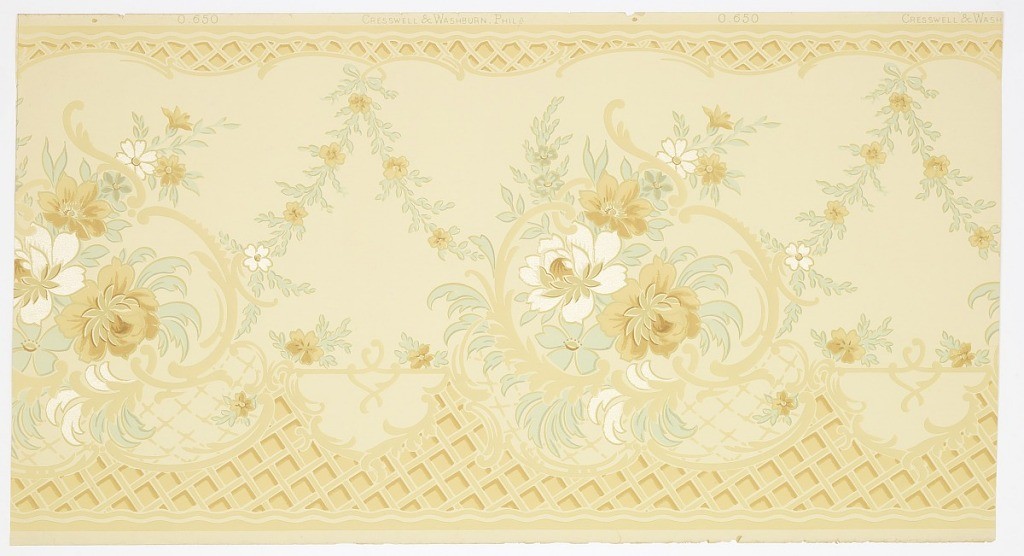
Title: Frieze
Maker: Cresswell & Washburn Ltd, Philadelphia, Pennsylvania, 1880 - 1900
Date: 1905–1915
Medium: Machine-printed paper
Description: Repeating floral bouquets enframed with scrolls and connected by floral swags tied with a ribbon bow. Both top and bottom have a trellis outlined by scrolls and waving stripes. Beige ground. Printed in light greens, beiges, brown and white mica. Printed in selvedge: Cresswell & Washburn. Phila 0.650